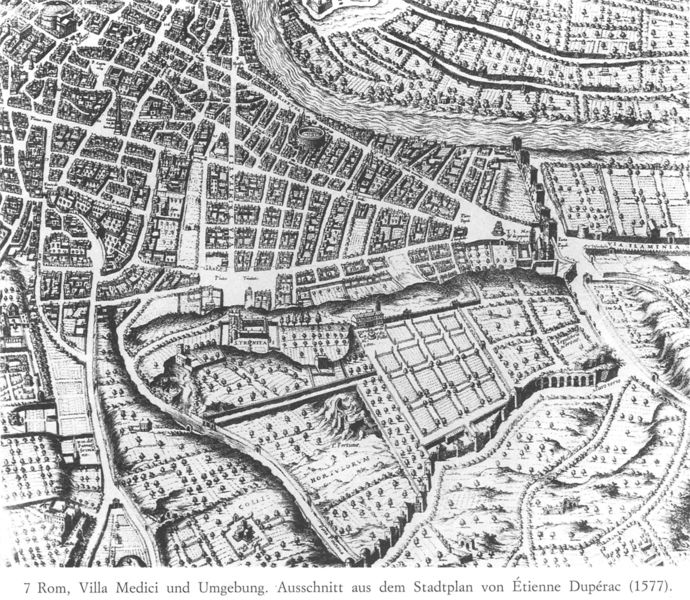
Titel: Stadtplan von Rom
Künstler: Etienne Dupérac
Institution: Rom, Biblioteca Hertziana
Schlagwörter: weiß, bäume, fluss, stadt, ausschnitt, grau, schwarz, straße, zeichnung, park, felder, häuser, garten, italien, acker, mauer, straßen, schwarzweiß, rom, villa, karte, stadtmauer, plan, tiber, zeichung, medici, stadtplan, umgebung, hauptstadt, viertel, städteplan, villa medici, 1577